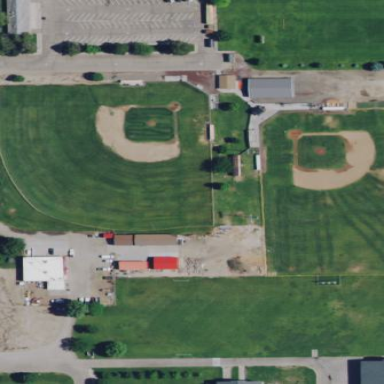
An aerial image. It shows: Baseball pitch for leisure land.